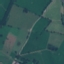
Label: Pasture